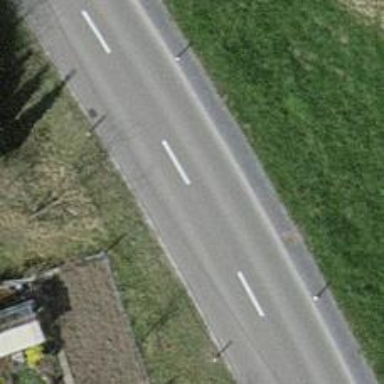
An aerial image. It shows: Secondary road with asphalt surface.